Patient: sex F, age 40
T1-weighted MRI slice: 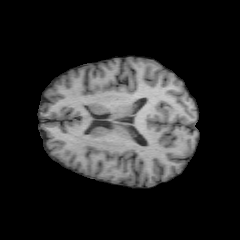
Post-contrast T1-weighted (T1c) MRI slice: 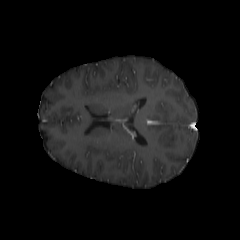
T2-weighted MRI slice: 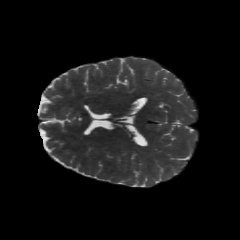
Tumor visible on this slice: no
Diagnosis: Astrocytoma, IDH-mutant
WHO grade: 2